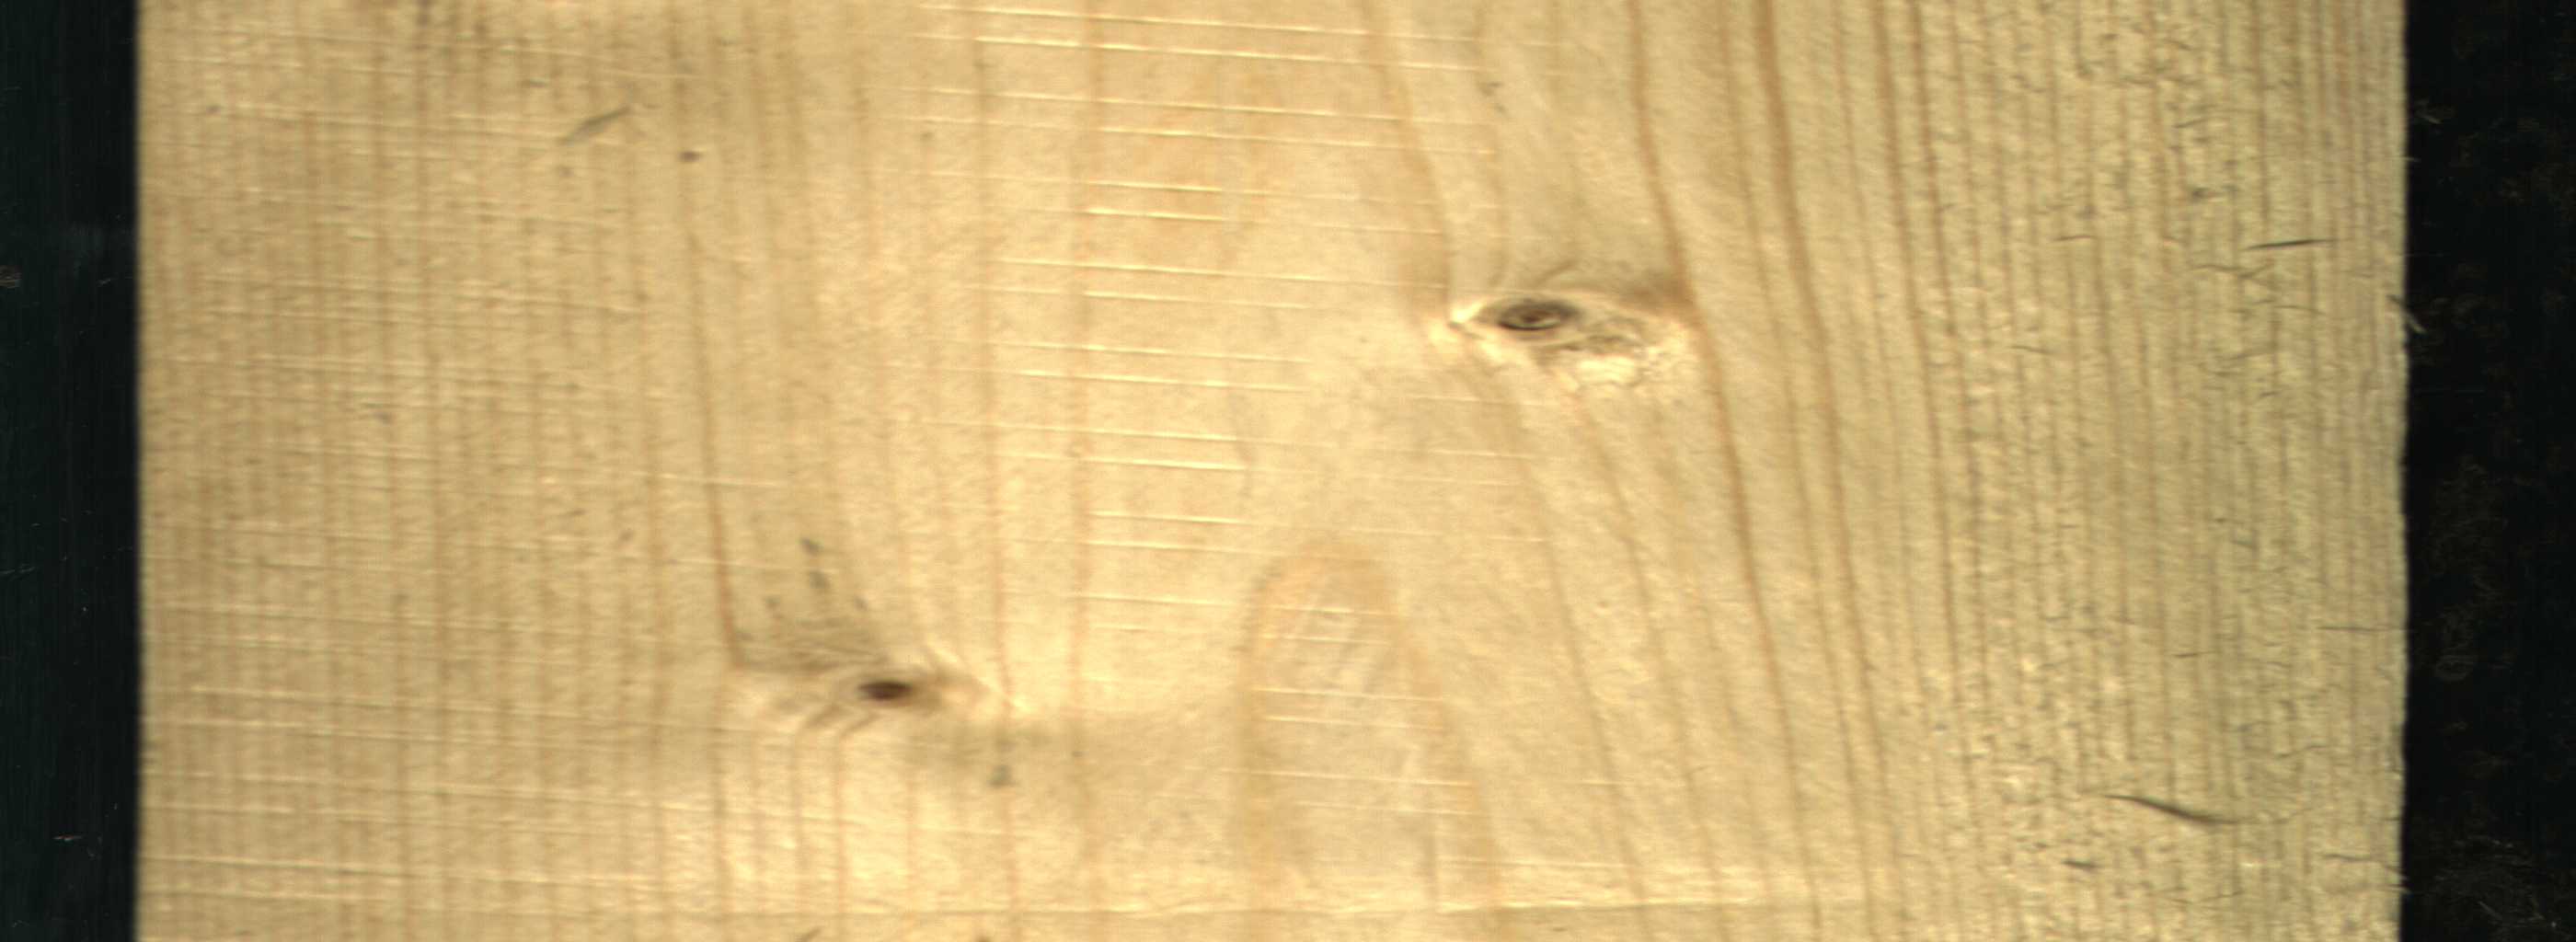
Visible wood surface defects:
Live_Knot
Live_Knot